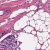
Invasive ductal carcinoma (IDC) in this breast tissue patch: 0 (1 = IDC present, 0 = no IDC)